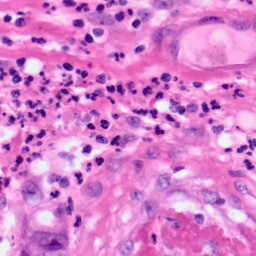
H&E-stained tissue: Pancreatic